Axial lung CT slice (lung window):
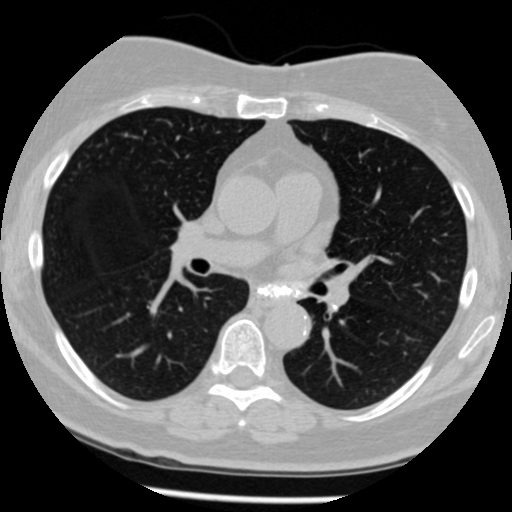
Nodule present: no